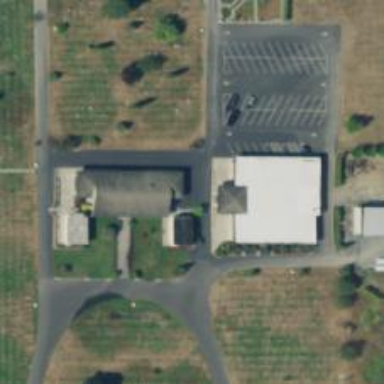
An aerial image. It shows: Funeral home.